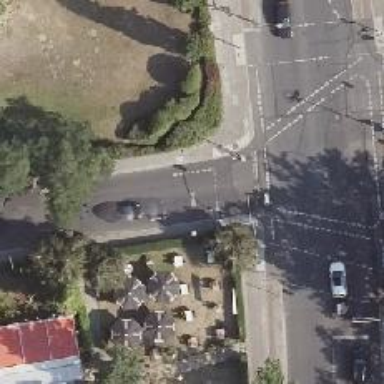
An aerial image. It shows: Road with traffic signals controlling the flow of traffic.